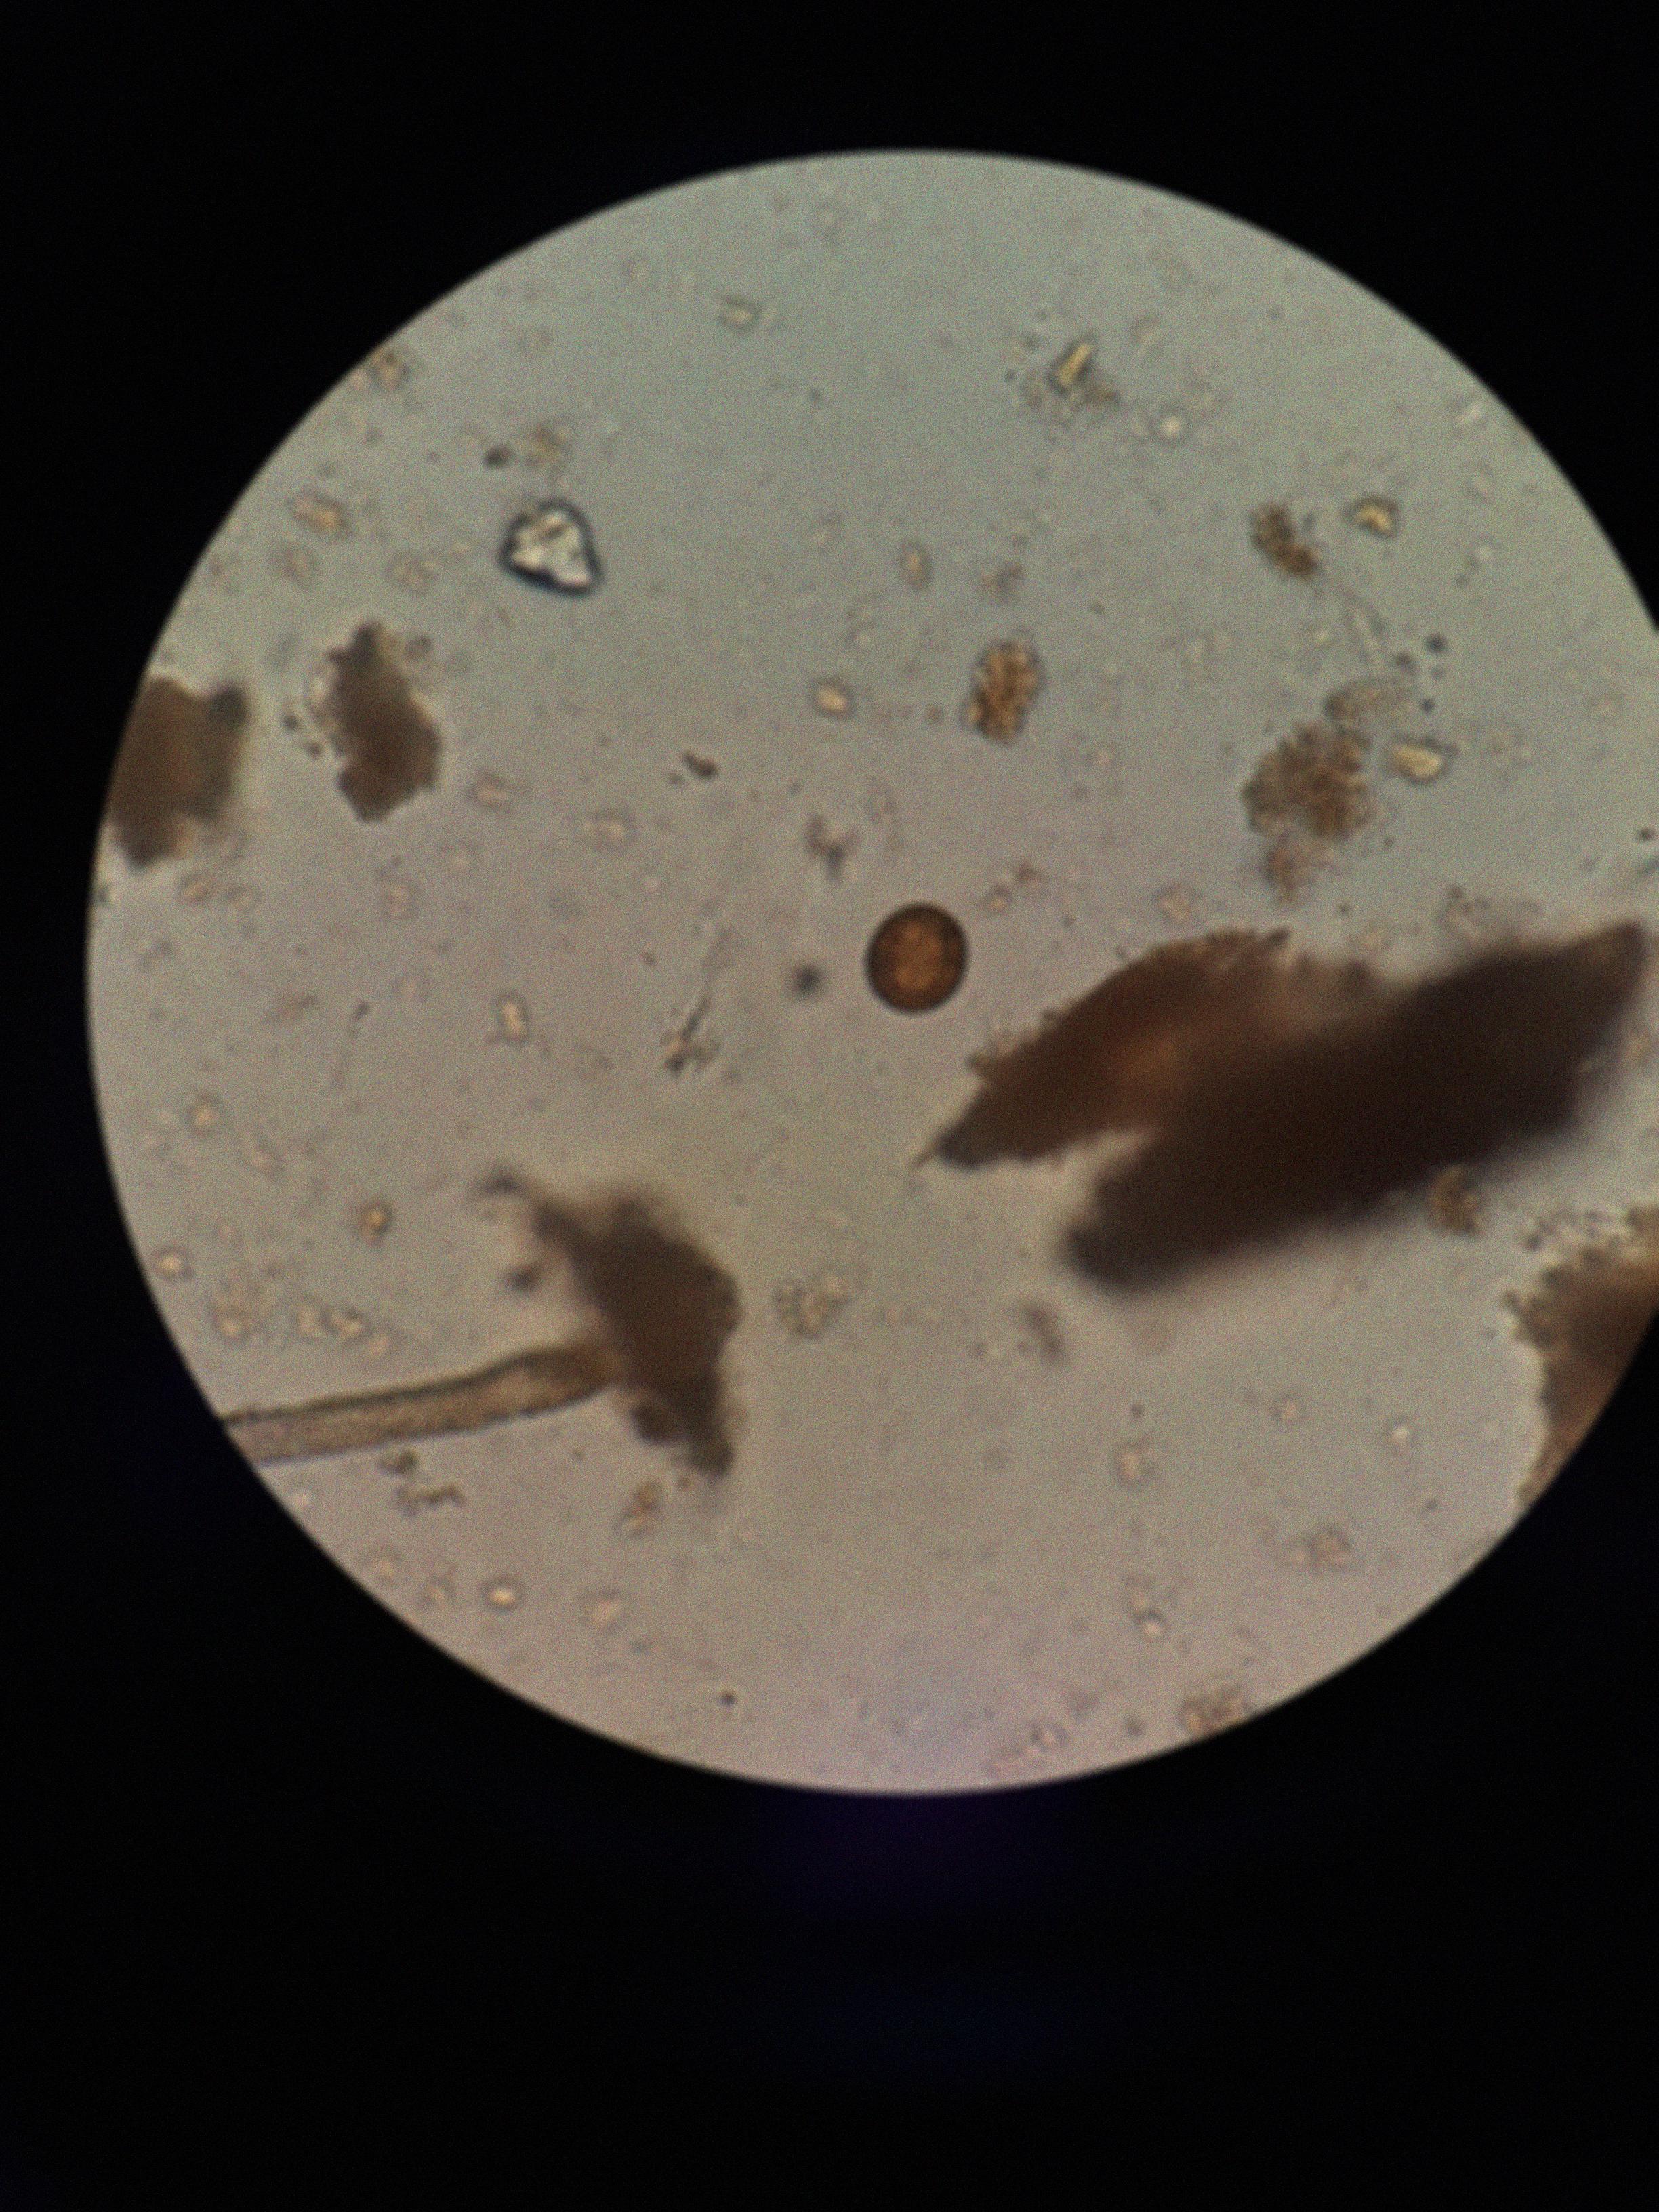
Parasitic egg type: Taenia spp. egg